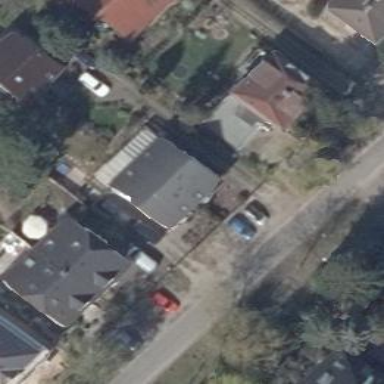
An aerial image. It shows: Detached building with hipped roof shape.